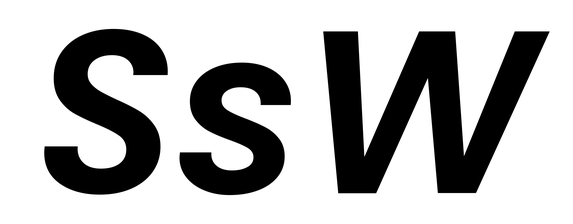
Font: Poppins-SemiBoldItalic